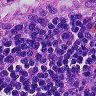
Metastatic tissue present: no